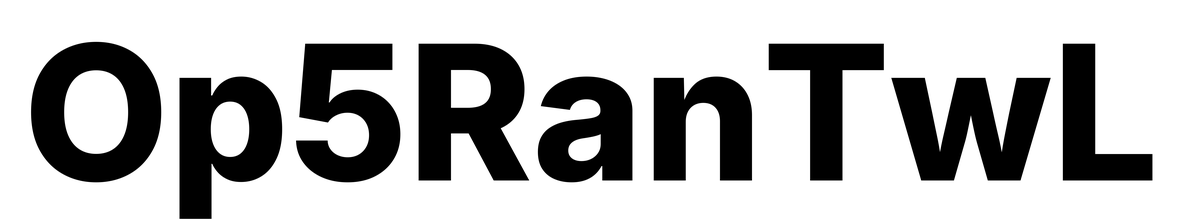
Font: Inter_ExtraBold